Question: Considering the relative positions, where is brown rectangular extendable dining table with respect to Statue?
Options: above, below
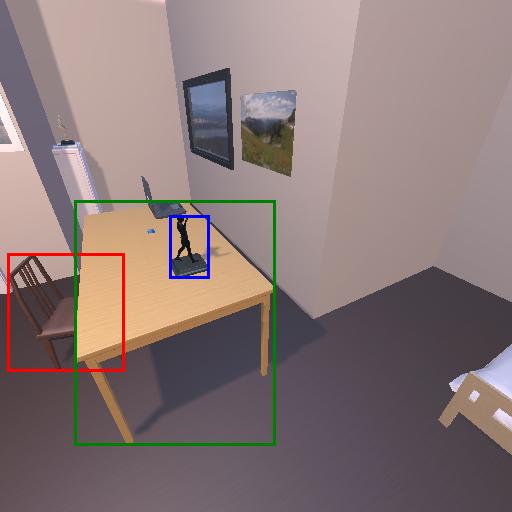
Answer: above